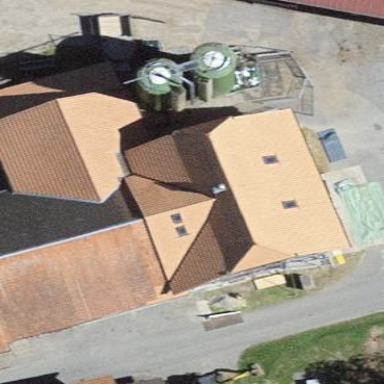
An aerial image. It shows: Farm building.